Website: home-depot
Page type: account-selection
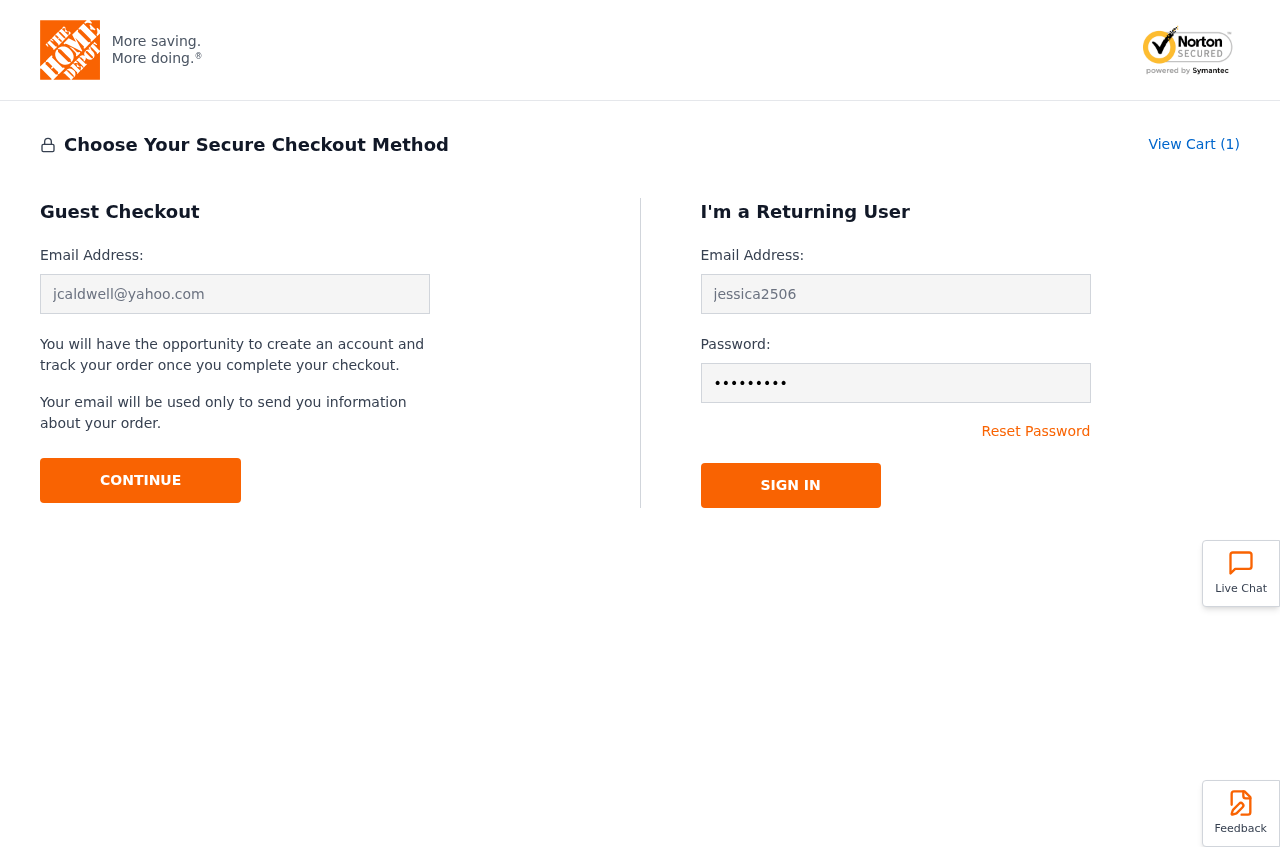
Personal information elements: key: PII_EMAIL
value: jcaldwell@yahoo.com
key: PII_LOGIN_USERNAME
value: jessica2506
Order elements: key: ORDER_NUM_ITEMS
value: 1